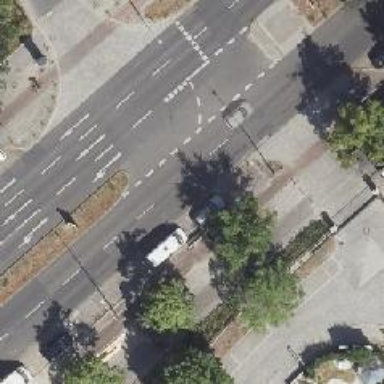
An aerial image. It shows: Secondary road with asphalt surface and cycle track on the right side.